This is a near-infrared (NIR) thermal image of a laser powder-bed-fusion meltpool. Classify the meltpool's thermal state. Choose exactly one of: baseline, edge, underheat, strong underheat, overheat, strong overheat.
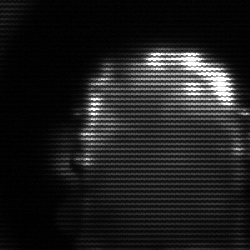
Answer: baseline